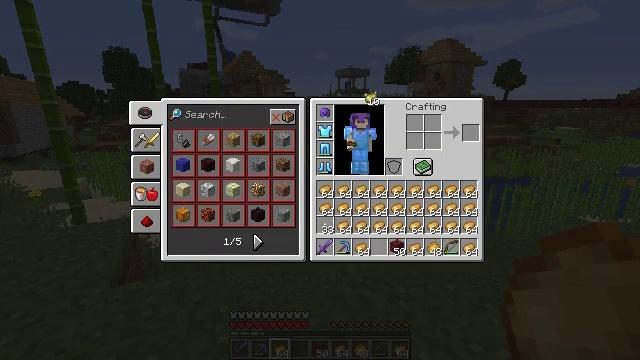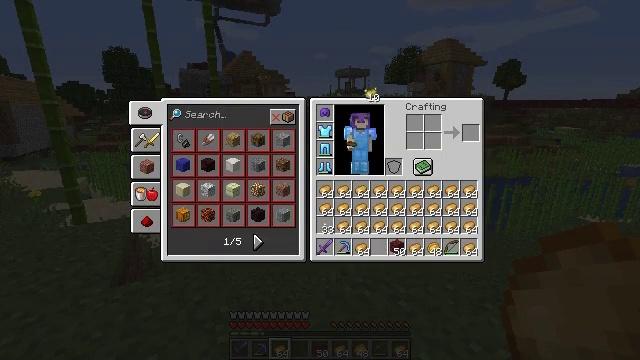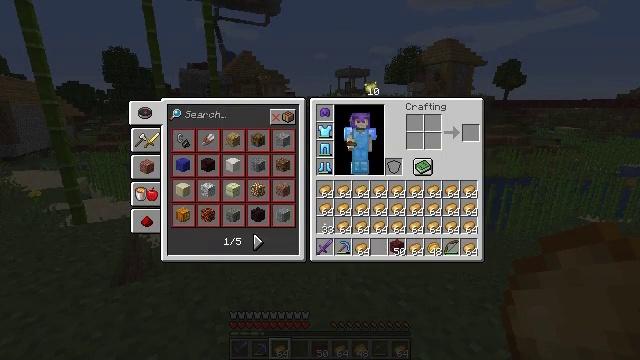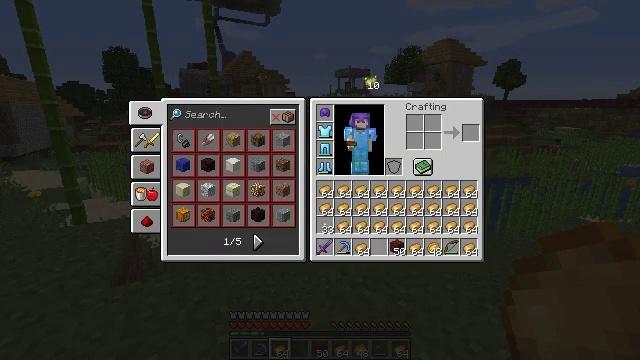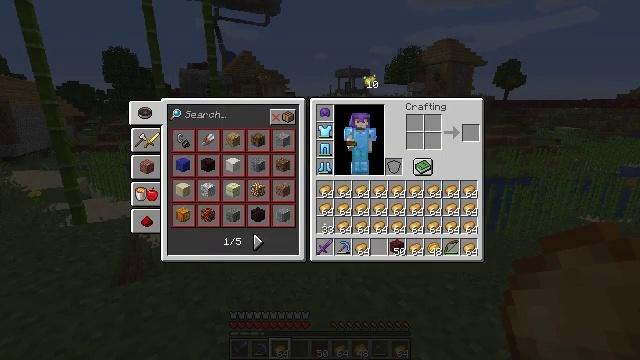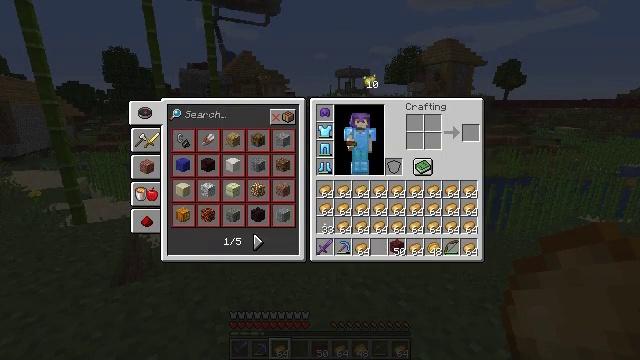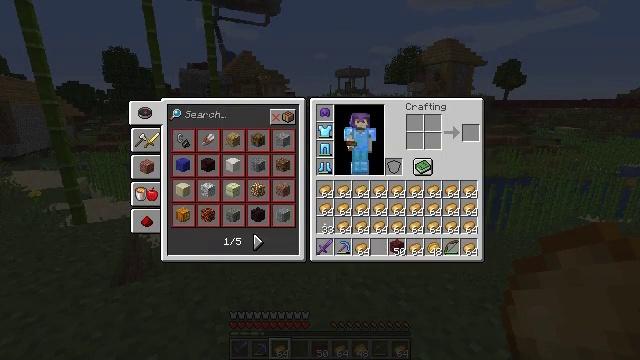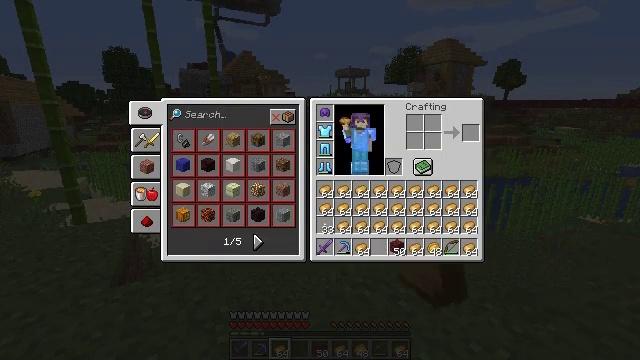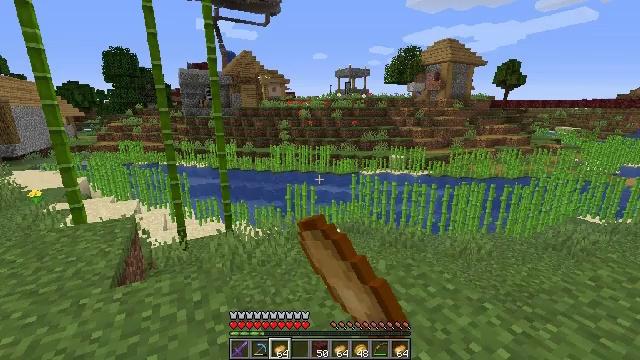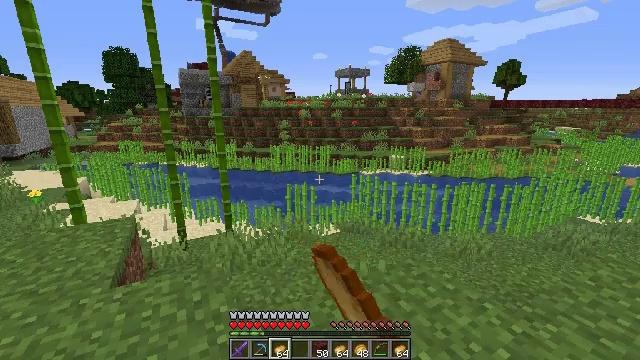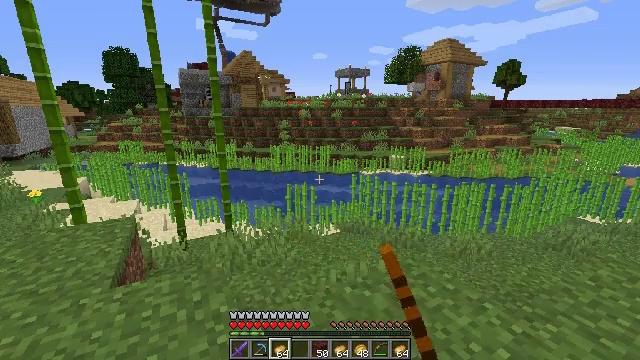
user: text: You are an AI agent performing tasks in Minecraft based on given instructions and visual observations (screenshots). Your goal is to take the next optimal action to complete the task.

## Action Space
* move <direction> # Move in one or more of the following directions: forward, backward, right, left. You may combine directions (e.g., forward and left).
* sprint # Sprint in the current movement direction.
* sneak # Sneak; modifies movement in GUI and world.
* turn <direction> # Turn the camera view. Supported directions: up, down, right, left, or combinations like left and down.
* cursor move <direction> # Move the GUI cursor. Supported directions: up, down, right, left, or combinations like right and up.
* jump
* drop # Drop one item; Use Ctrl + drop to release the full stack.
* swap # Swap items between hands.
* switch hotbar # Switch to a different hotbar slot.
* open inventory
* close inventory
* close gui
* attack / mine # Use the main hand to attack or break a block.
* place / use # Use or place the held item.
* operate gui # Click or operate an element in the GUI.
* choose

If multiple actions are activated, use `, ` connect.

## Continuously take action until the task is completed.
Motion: motion action
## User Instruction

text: Remove a poisonous potato from the inventory.
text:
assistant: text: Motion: no_op
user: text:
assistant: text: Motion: no_op
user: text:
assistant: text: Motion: no_op
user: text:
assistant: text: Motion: operate gui
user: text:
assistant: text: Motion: operate gui
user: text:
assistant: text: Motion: no_op
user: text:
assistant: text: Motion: no_op
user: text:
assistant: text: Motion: no_op
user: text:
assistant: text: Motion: close gui
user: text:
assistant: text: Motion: open inventory
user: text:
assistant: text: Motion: no_op